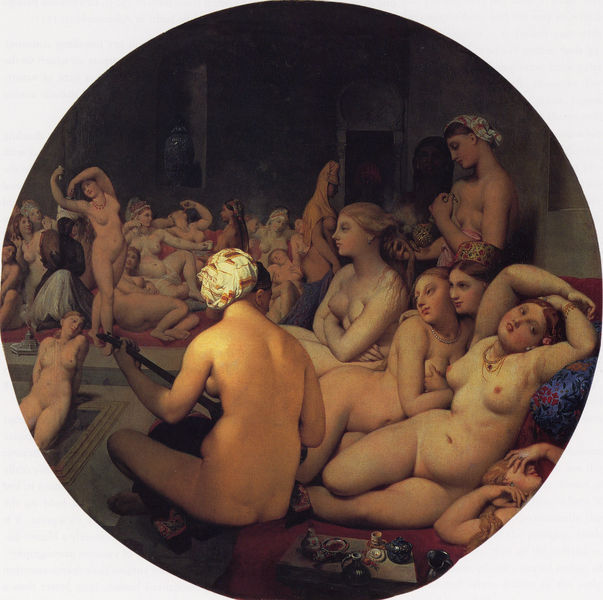
Titel: Le bain turc, Das türkische Bad
Künstler: Jean Auguste Dominique Ingres
Standort: Paris
Institution: Musée du Louvre
Schlagwörter: akt, blau, dunkel, gemälde, hand, haut, nackt, rubens, schatten, wasser, weiß, akte, baden, badende, frauen, mädchen, ocker, sitzen, braun, brust, busen, damen, femmes, fenster, frau, frisur, frisuren, haar, hell, köpfe, licht, orange, profil, raum, rücken, schmuck, tisch, tür, blick, dame, rot, tuch, beige, gesellschaft, haube, tanz, teppich, gelage, gesichter, kappe, trinken, wand, arm, arme, stehen, tablett, innenraum, instrument, öl, boden, haare, pose, sitzend, stoff, tücher, klassizismus, gitarre, instrumente, musik, tanzen, tänzerin, kreis, rund, tondo, kanne, krug, schalen, vase, beine, brüste, rückenansicht, liegen, ruhen, fußboden, haltung, afrika, kette, saal, kissen, essen, langeweile, spielen, kopftuch, foulard, glanz, musikinstrument, musizieren, handtuch, tischchen, tasse, tee, nabel, bauch, nackte, brustwarzen, liegend, scham, schenkel, halsschmuck, freude, bad, flechten, hüften, kurven, corps, nacktheit, courbet, offen, musikantin, porzellan, orient, orientalisch, rückenakt, rückenfigur, mollig, becken, geschirr, service, viele, fliesen, ketten, mosaik, tizian, schmusen, badewanne, wanne, entspannung, tassen, duft, parfüm, harem, krüge, teekanne, teetasse, laute, mandoline, femme, einblick, steinboden, frisieren, kämmen, orientalismus, gefäße, geliebte, haremsdame, turban, wasserbecken, bain, frauenbad, kannen, arabien, spaß, tischlein, rafael, ingres, sultan, zuhören, salben, verschränken, delacroix, räkeln, collier, boudoir, schwimmbad, schmiegen, dosen, weiblichkeit, ukulele, badeanstalt, basin, teetassen, thé, teegeschirr, rome, siegen, raphael, dampfbad, sauna, nus, musique, nudité, öle, thermes, canova, odalisken, hamam, türkisches bad, badehaus, damenbad, hammam, haremsdamen, nues, titian, fête, musizierende, baisn, das türkische bad, rücken tuch, rückenskt, türkich, wohlfühlen, plaisir, jacques louis david, bijoux, teekannen, nu, sexualité, tee#, serrai, serrei, düfte, badeanstallt, serviette, bains, ensemble, bain turque, odalysque, piscine, communion, cytares, konkurbine, tuhen